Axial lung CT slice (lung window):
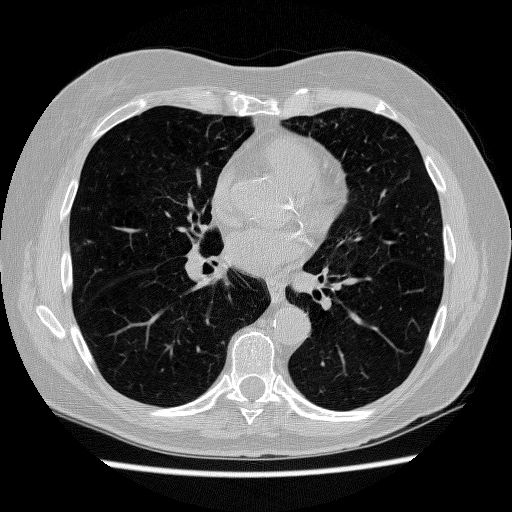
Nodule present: no